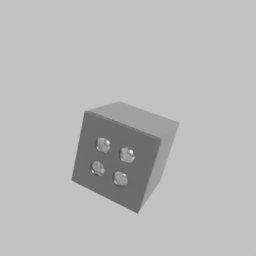
Label: lighting